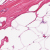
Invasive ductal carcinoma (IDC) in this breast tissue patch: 0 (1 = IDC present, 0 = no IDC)